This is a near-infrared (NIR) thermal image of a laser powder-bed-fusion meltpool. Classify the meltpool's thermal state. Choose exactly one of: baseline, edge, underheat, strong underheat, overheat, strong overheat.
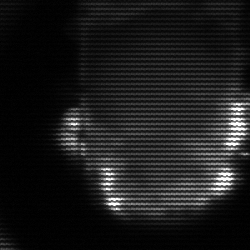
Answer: baseline